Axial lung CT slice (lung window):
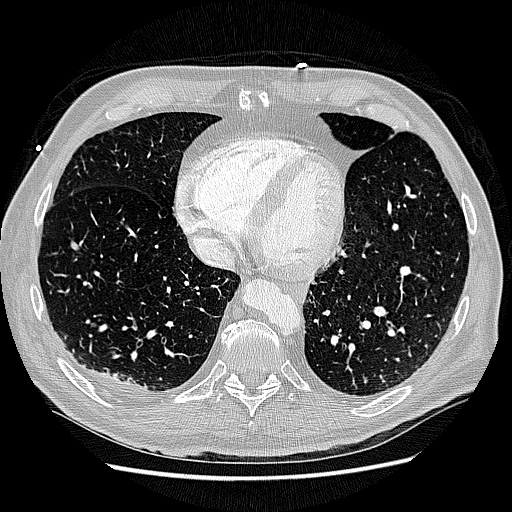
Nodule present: no